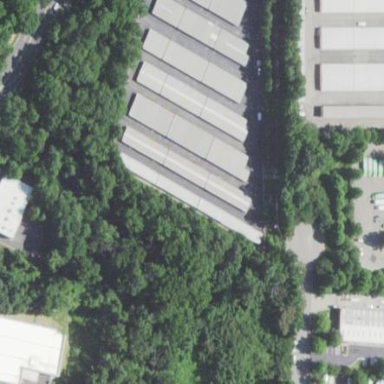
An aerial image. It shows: Commercial building.